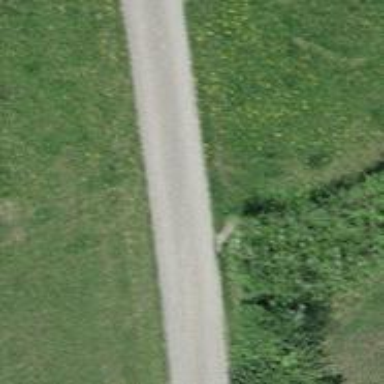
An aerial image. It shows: Asphalt track with grade1 surface.